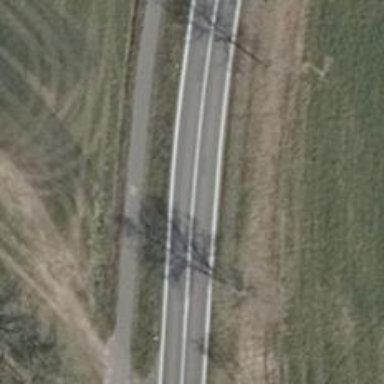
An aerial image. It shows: Tertiary road with asphalt surface.